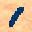
Label: 1